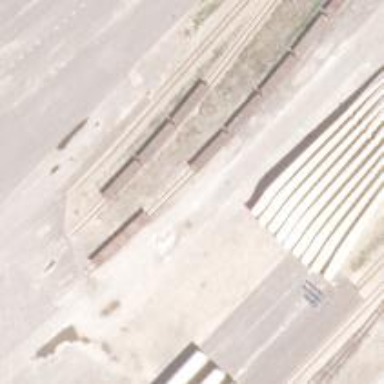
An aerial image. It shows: Rail spur service.